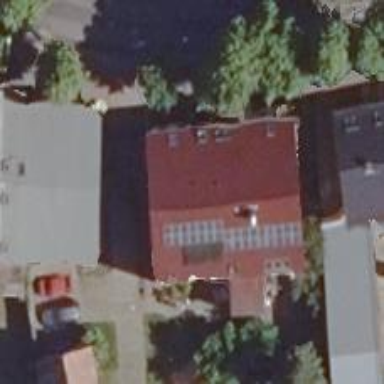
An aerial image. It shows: Solar photovoltaic panel generator producing electricity as small installation.